Question: 'White space' between image and text and when I use margin to image for sticking to text responsive layout does not work.
When I use 'margin-left' to stick both div
the image is not centered in lower screens because of margin-left
The HTML Code :
'''
<section id="aa-about-us">
<div class="container">
<div class="row">
<div class="col-md-12">
<div class="aa-about-us-area">
<div class="row">
<div class="aa-title">
<h2>Nature's Paradise</h2>
<span></span>
</div>
<div class="col-md-5">
<div class="aa-about-us-left">
<img src="img/homepagecontent1.jpg" alt="image">
</div>
</div>
<div class="col-md-7">
<div class="aa-about-us-right">
<div class="text-right">
<p>Karjat is an idyllic town and an upcoming taluka of Raigad district for various development projects.<br/> Situated on the western coast on India, Karjat lies in the downhill of Matheran which is the nearest hill station to Mumbai.<br/> The upside being it comes under the MMRDA development zone and the responsibility for planning is entrusted with CIDCO.<br/>
Karjat is Strategically located in the centre of the golden triangle viz. Mumbai, Pune and Nashik, It is well connected with for lane roads and a strong railway network.<br/> Karjat is a railway junction between Mumbai-Pune on Central line.<br/>
Karjat is an educational hub as there are many Engineering, Medical Pharmacy, Management colleges and Marine academy.<br/>
Project in Raigad district like Reliance SEZ, Navi Mumbai SEZ, International Airport (Navi Mumbai), largest exhibition centre (Panvel) and Terminus Railways Stations (Panvel) etc.<br/> Is enhancing the growth in all fronts required to further fuel Karjat and turn it in to preferred first/second home destinations which is a growth centred destination.<br/>
Because of its green and pollution free environment many Bollywood Stars, industrialist, businessmen and corporates have their private farm house in Karjat thus evolving as prime weekend gateway destination.<br/>
MMRDA has planned to develop a part of area in Karjat-Khopoli belt as recreational hub.<br/> On the horizon are T20 Cricket League Ground, Paint Ball Park, Theme Park, Amusement Park and golf course.
</p>
</div>
</div>
</div>
</div>
</div>
</div>
</div>
</div>
</section>
'''
The CSS Styles :
'''
#aa-about-us {
display: inline;
float: left;
width: 100%;
}
#aa-about-us .aa-about-us-area {
display: inline;
float: left;
width: 100%;
padding: 100px 0;
}
#aa-about-us .aa-about-us-area .aa-about-us-left {
margin-top: 15%;
display: inline;
float: left;
width: 100%;
}
#aa-about-us .aa-about-us-area .aa-about-us-left img {
border: 1px solid #ddd;
border-radius: 4px;
width: 100%;
}
#aa-about-us .aa-about-us-area .aa-about-us-right p {
text-align: center;
}
#aa-about-us .aa-about-us-area .aa-about-us-right .text-right {
border: 1px solid #ddd;
border-radius: 4px;
padding: 4px;
margin-top: 10%;
background-color: #f8f8f8;
padding: 10px;
}
#aa-about-us .aa-about-us-area .aa-about-us-right {
display: inline;
float: left;
width: 100%;
}
.aa-title {
display: inline;
float: left;
width: 100%;
text-align: center;
margin-bottom: 20px;
}
.aa-title p {
font-size: 18px;
padding: 0 50px;
}
.aa-title span {
width: 2px;
height: 15px;
display: inline-block;
position: relative;
}
.aa-title span:before {
content: '';
right: 4px;
top: 7px;
position: absolute;
width: 100px;
height: 2px;
}
.aa-title span:after {
content: '';
left: 4px;
top: 7px;
position: absolute;
width: 100px;
height:2px;
}
'''

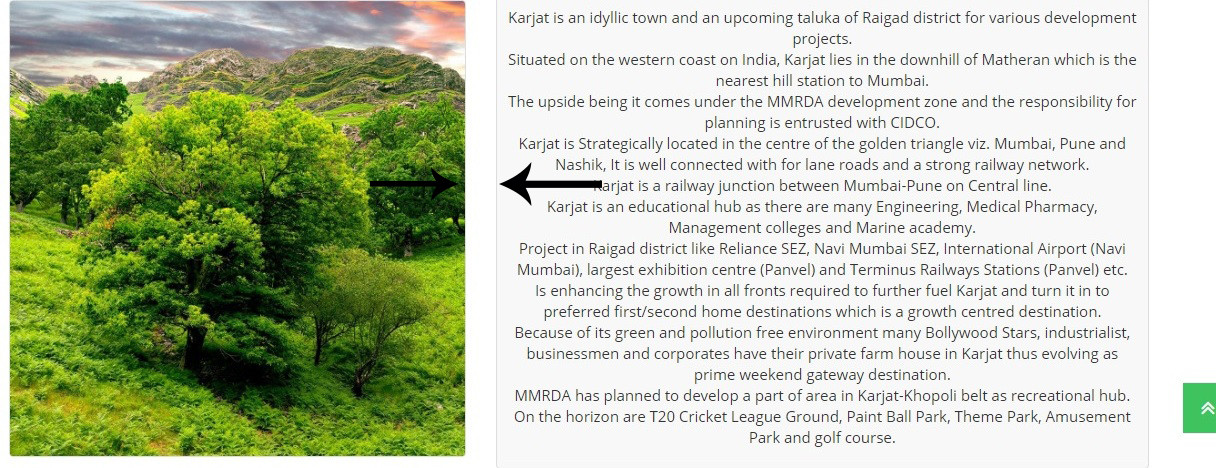
Answer: Since you are using bootstrap framework, each column has . Clear out that padding,
do this,
'''
.col-md-5,.col-md-7{
padding:0px;
}
'''